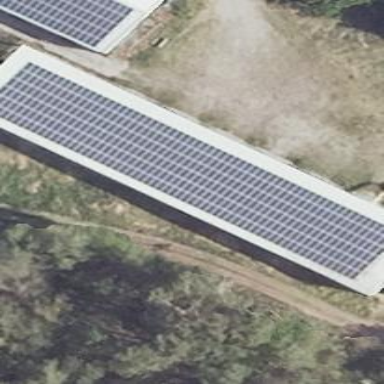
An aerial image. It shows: Building equipped with small solar photovoltaic panel for generating electricity.